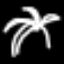
Label: palm tree